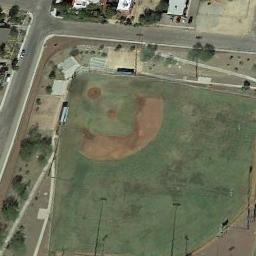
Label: baseball_diamond